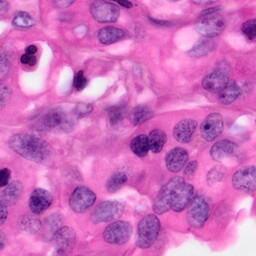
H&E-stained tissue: Pancreatic